Field crop: maize
Growth stage: 1
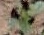
Species: datura